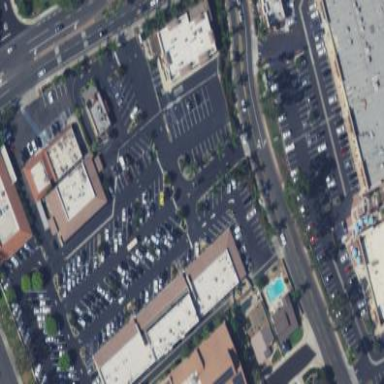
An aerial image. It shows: Retail area.